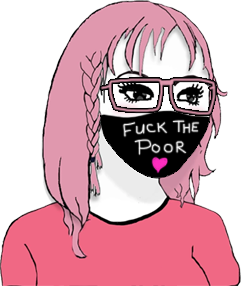
Label: 5_Daddys_Girl